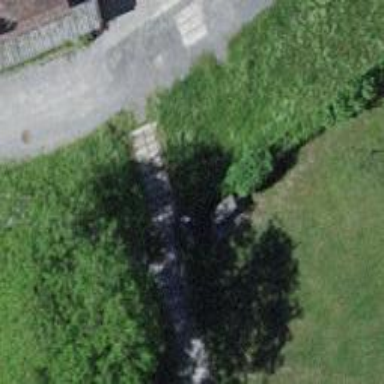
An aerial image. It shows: Set of steps on the road.